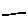
Label: line